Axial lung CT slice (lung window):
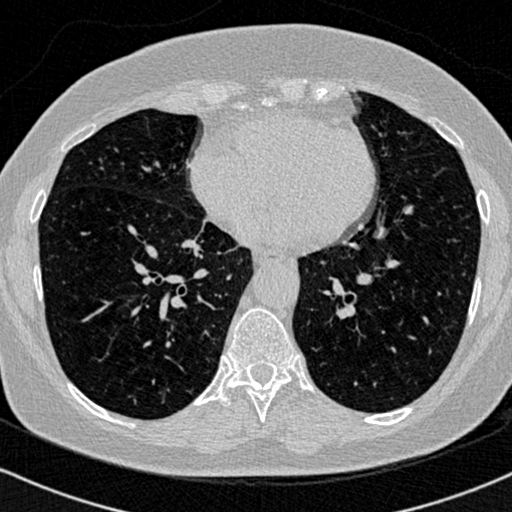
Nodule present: no